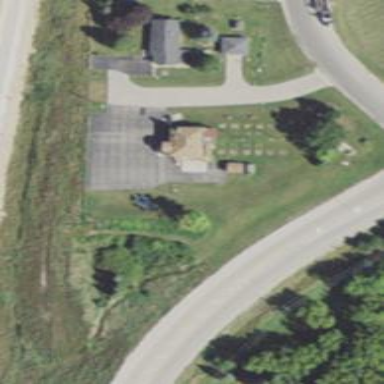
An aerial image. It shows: Memorial site with historic significance.